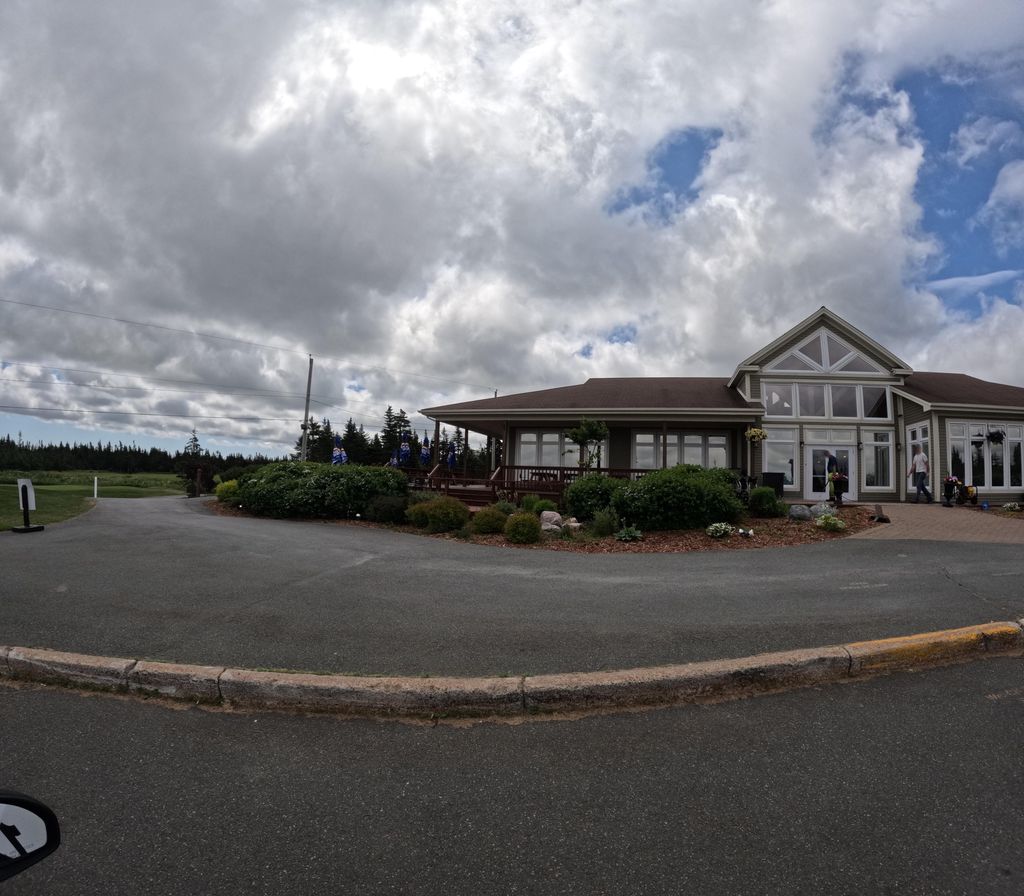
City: st_johns